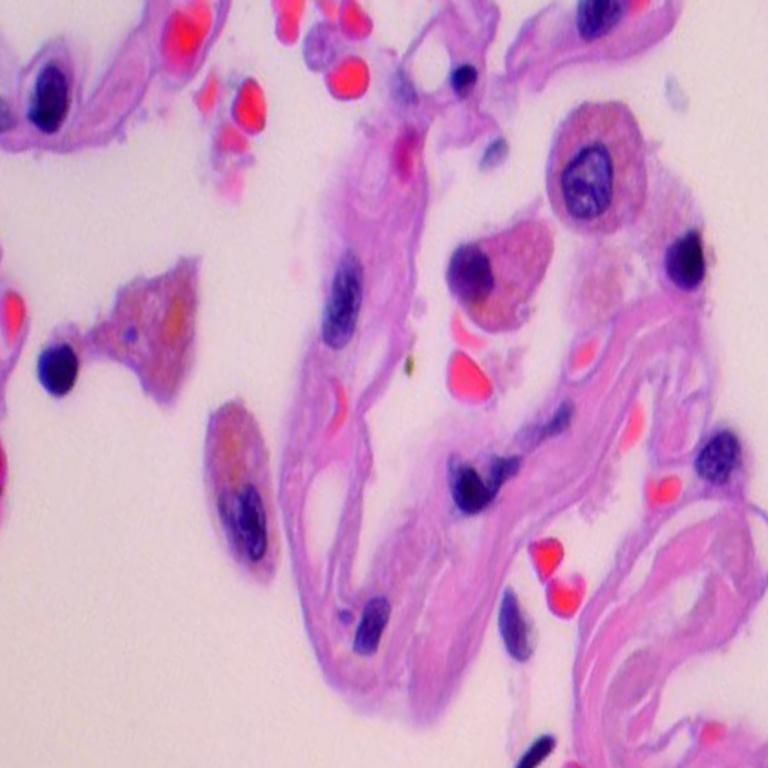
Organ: lung
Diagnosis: benign